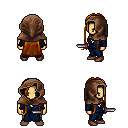
a pixel art fantasy rpg character, male body template, human, tanned skin, blue robe, teal pants, brunette extra-long hairstyle, cloth hood, brown shoes, dagger, four views (front, back, left, right), 2x2 character sprite sheet, small pixel art, hard edges, no anti-aliasing